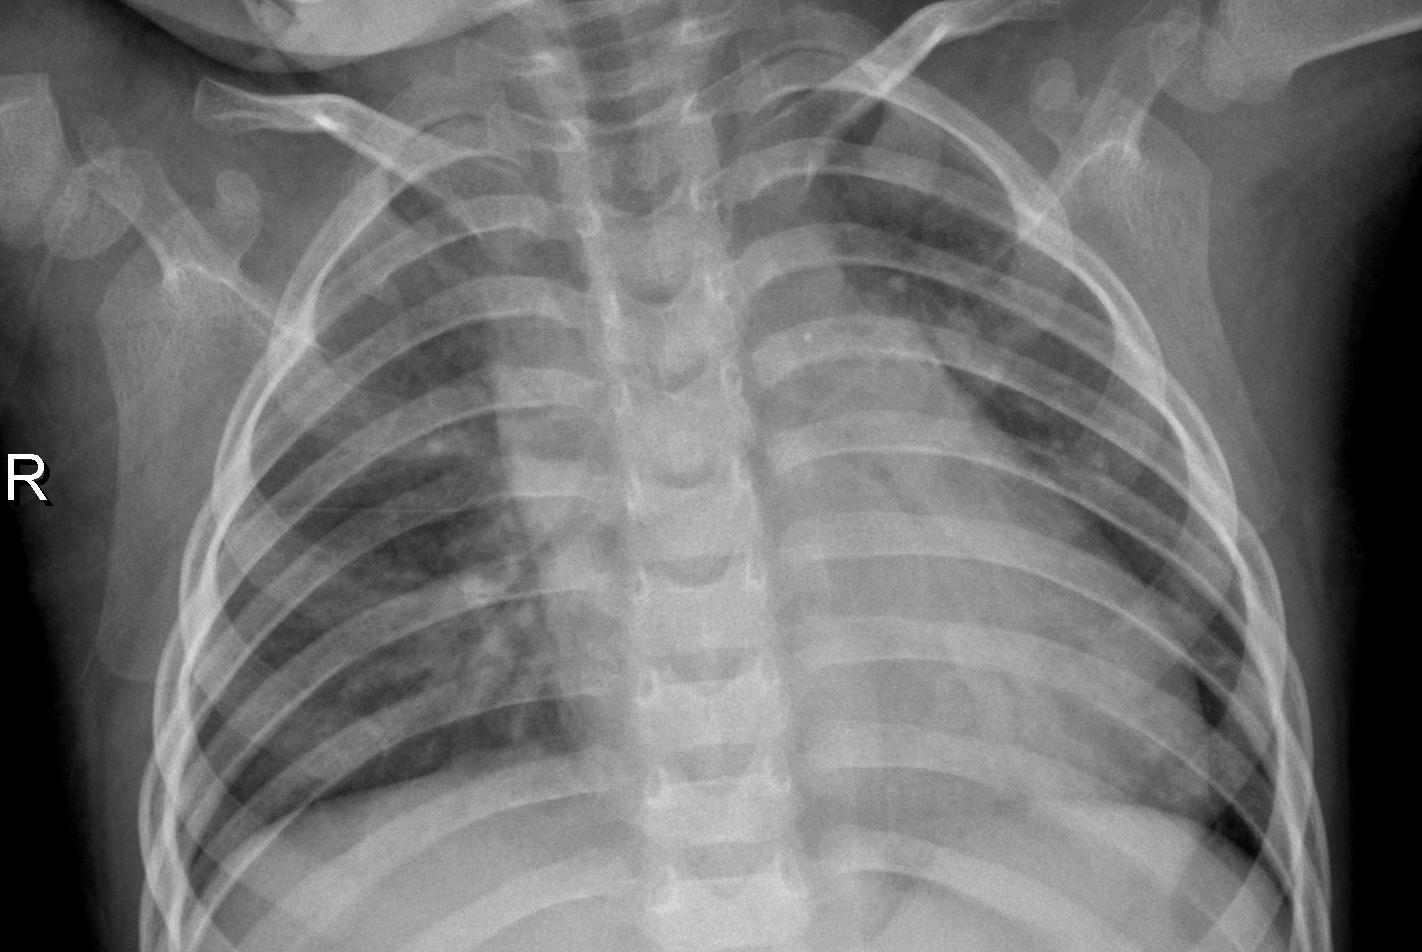
Diagnosis: PNEUMONIA